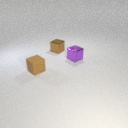
small brown rubber cube to the left of small purple metal cube